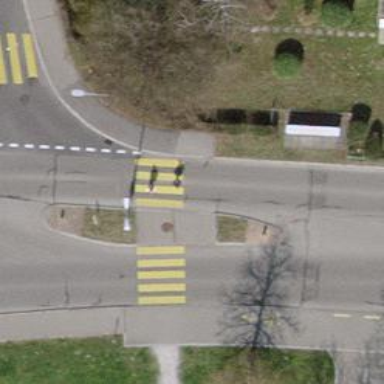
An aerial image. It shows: Uncontrolled road crossing.